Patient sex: M
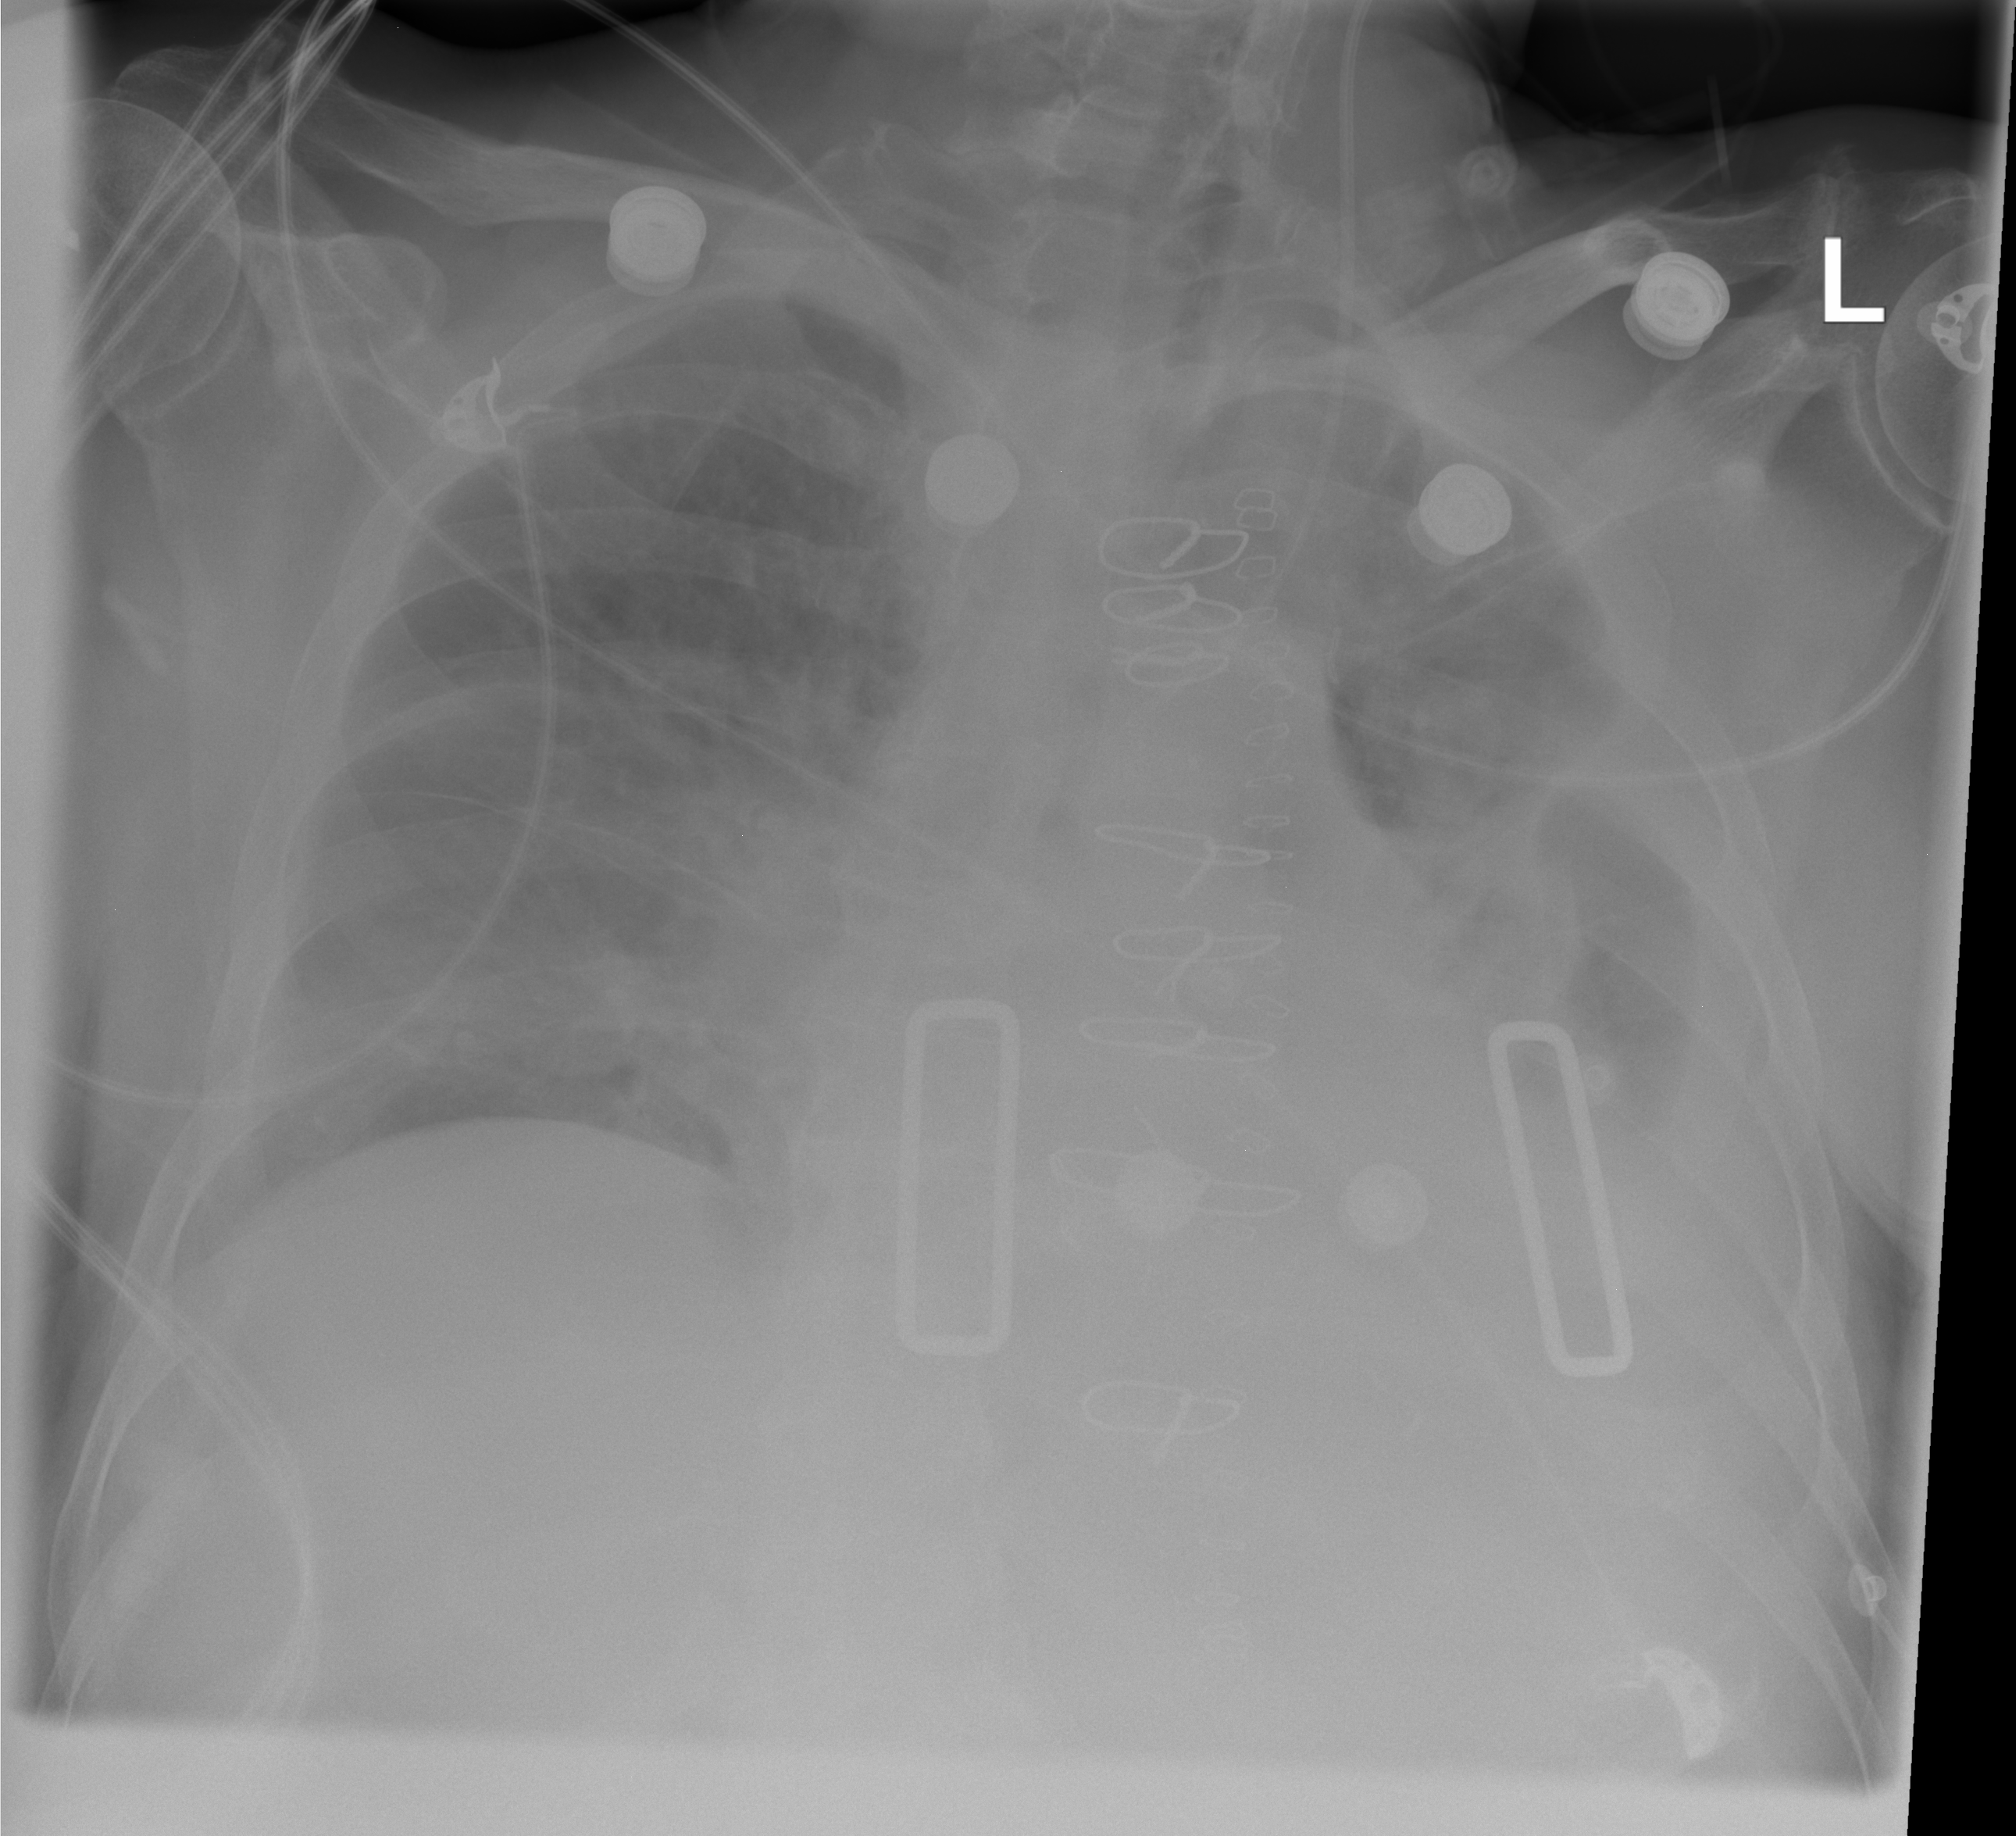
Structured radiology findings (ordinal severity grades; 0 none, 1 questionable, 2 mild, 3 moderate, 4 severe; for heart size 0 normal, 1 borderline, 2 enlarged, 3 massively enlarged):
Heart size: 1
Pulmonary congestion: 3
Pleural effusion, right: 2
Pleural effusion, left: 3
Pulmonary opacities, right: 3
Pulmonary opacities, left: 3
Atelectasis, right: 2
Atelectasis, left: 2